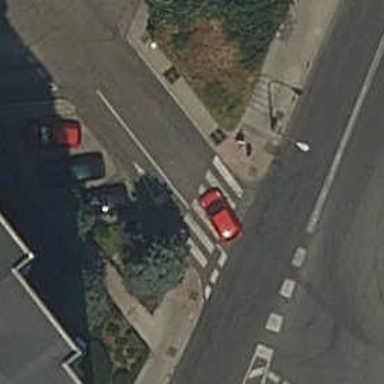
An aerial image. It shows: Crossing on footway made of paving stones. The crossing is zebra crossing.